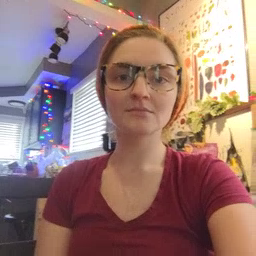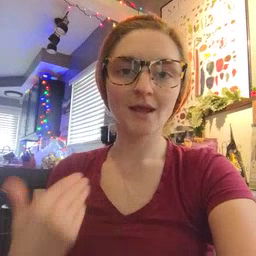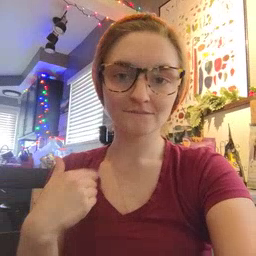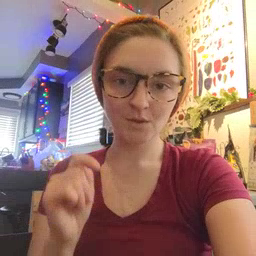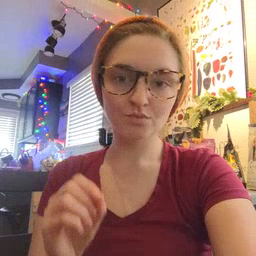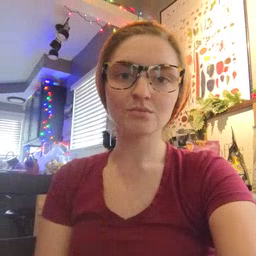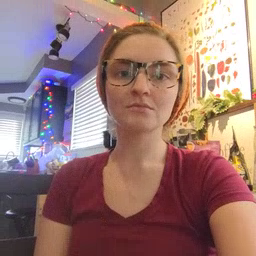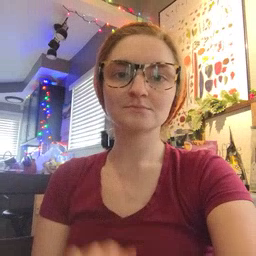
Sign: haveto